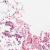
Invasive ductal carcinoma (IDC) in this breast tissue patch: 0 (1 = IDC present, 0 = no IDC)